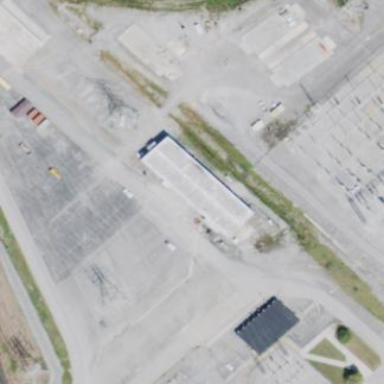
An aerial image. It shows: Industrial building.